Question: I want to in Linux, and I have tried to do it with
'IP -s -s neigh flush all' And also with 'arp -d <specific IP address>'
Both of them does not work...

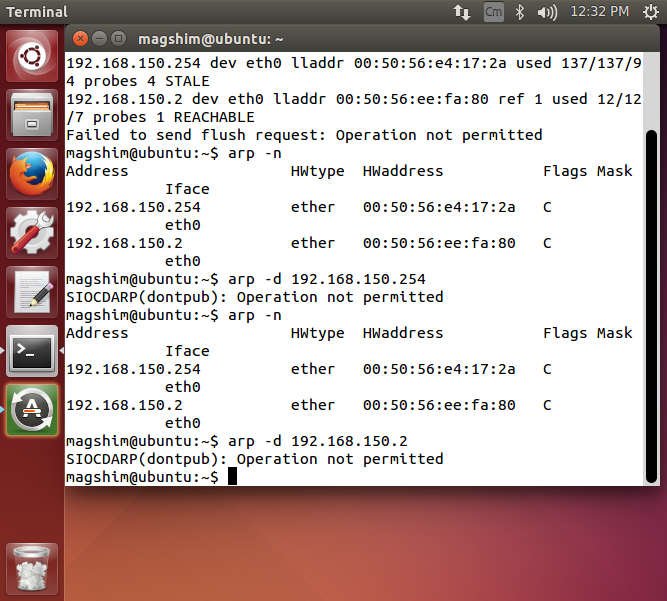
Answer: Check where is your 'arp' binary located:
'''
$ which arp
/usr/sbin/arp
'''
The 'sbin' proposes that the binary is intended to be run by uperuser. IT touches things that you don't want to give normal users to touch, as described in manual page:
> will delete a ARP table entry. Root or netadmin priveledge is required to do this. The entry is found by IP address. If a hostname is given, it will be resolved before looking up the entry in the ARP table.
You need to run it as a 'root', for example using 'sudo' should work for you:
'''
sudo arp -d <specific IP address>
'''